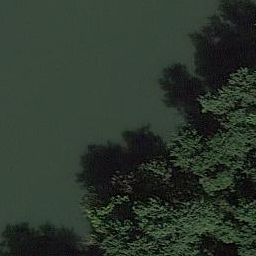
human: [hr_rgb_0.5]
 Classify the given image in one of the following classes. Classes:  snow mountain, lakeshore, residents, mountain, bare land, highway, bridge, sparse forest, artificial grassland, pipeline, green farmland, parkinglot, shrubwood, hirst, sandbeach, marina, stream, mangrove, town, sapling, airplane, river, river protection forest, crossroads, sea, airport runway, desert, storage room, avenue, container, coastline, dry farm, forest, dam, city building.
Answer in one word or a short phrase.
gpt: river protection forest